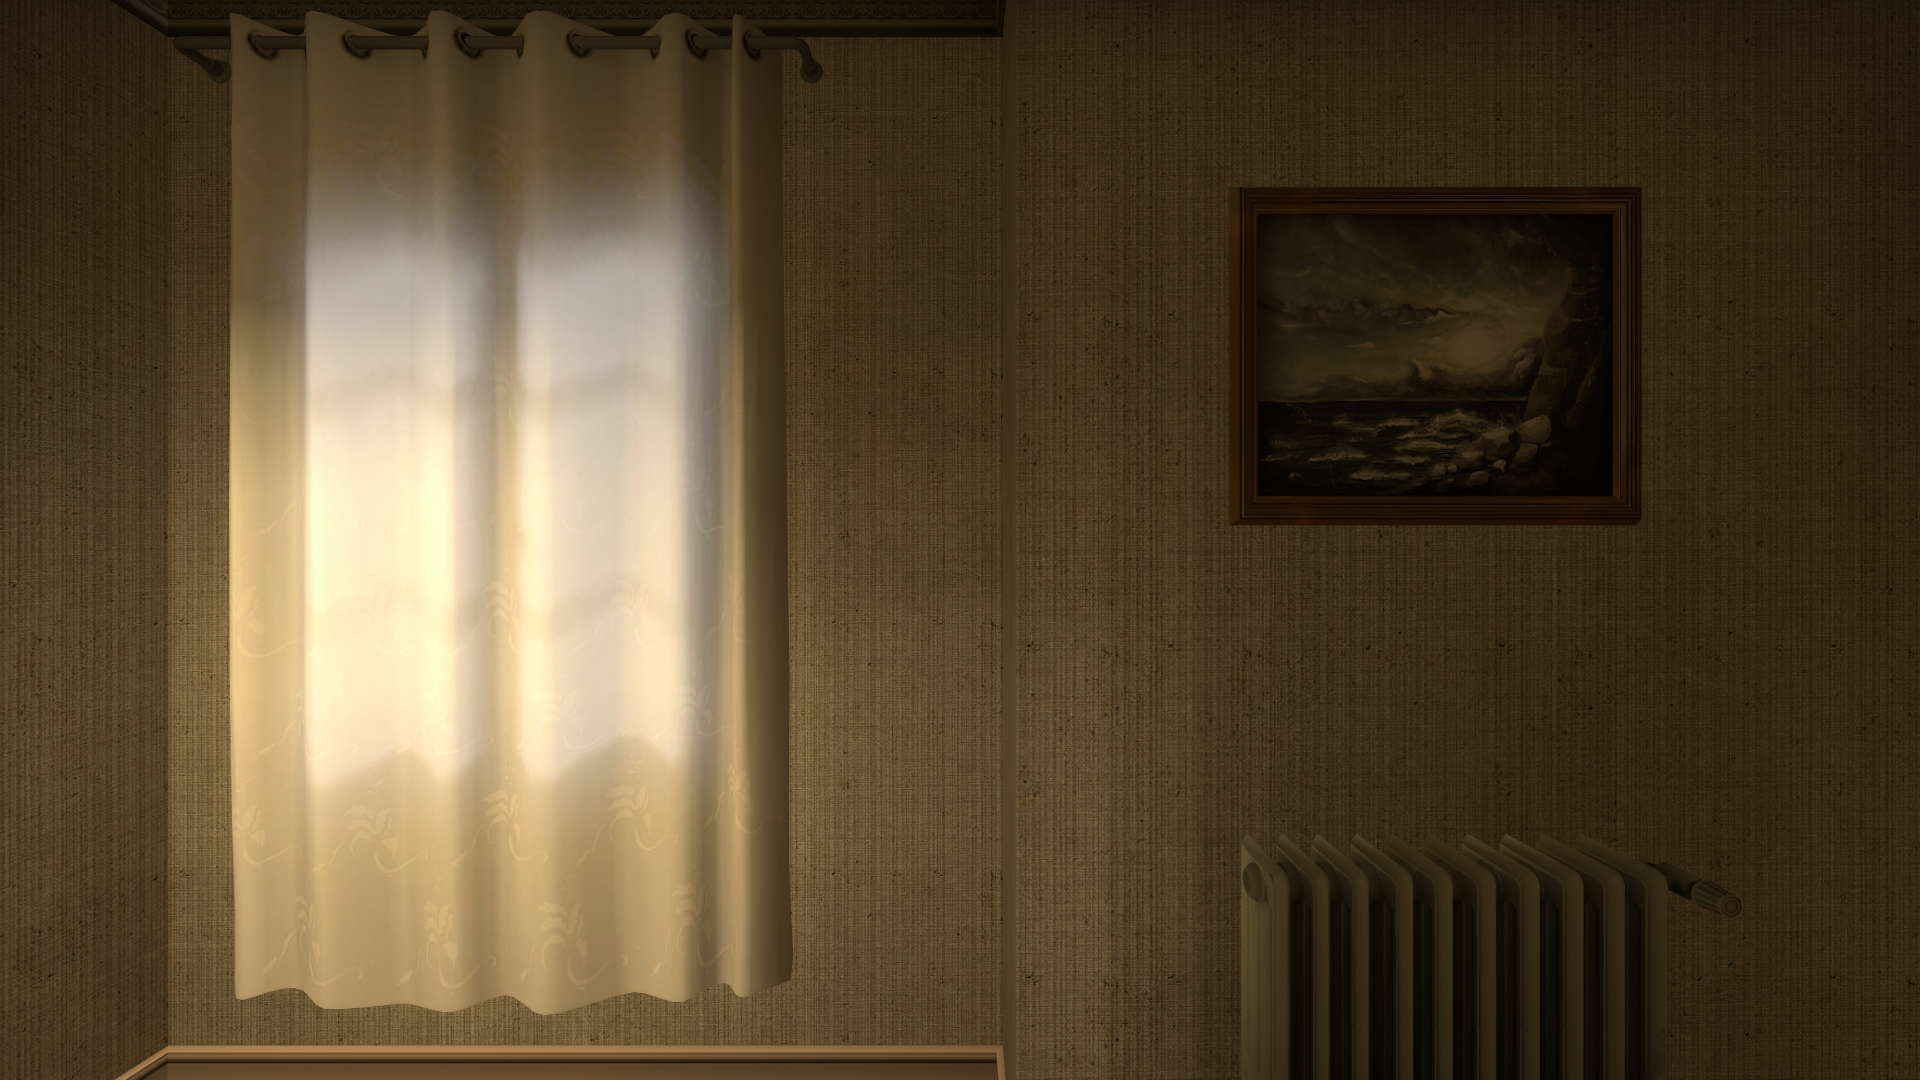
Map: de_inferno